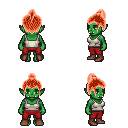
a pixel art fantasy rpg character, female body template, orc, green skin, white pirate shirt, red pants, red short topknot hairstyle, brown shoes, four views (front, back, left, right), 2x2 character sprite sheet, small pixel art, hard edges, no anti-aliasing